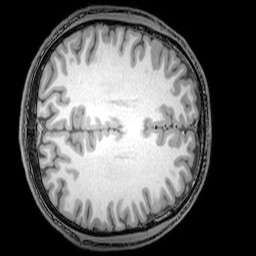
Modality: T1w
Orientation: axial
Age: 22
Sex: male
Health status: healthy
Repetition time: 0.081 s
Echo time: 0.037 s